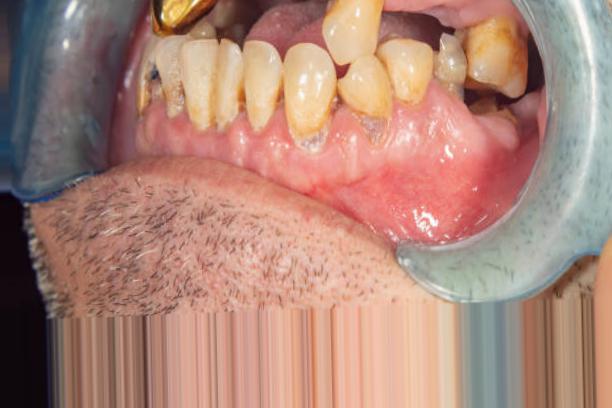
Condition: Caries